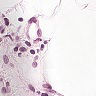
Metastatic tissue present: no